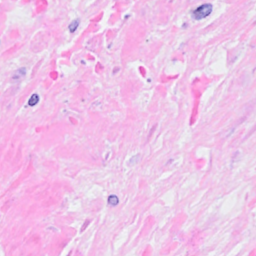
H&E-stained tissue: Breast